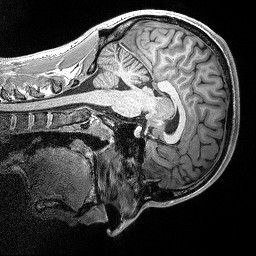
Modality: T1w
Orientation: sagittal
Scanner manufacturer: siemens
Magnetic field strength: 3 T
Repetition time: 2.3 s
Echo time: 0.00298 s